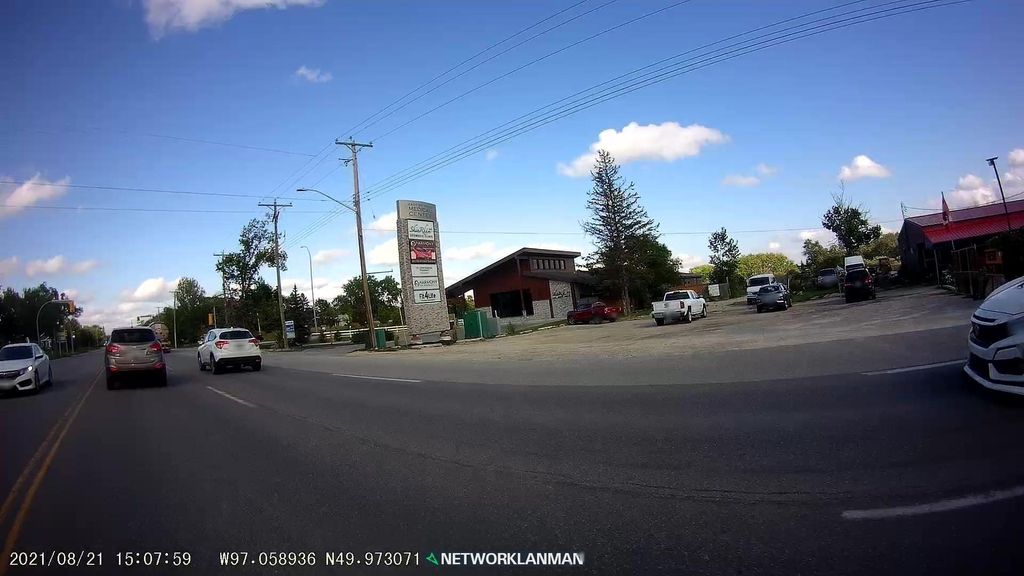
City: winnipeg